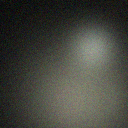
Screen state: off